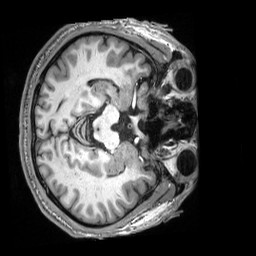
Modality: T1w
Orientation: axial